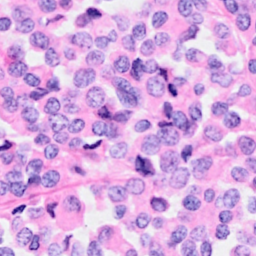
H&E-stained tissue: Breast